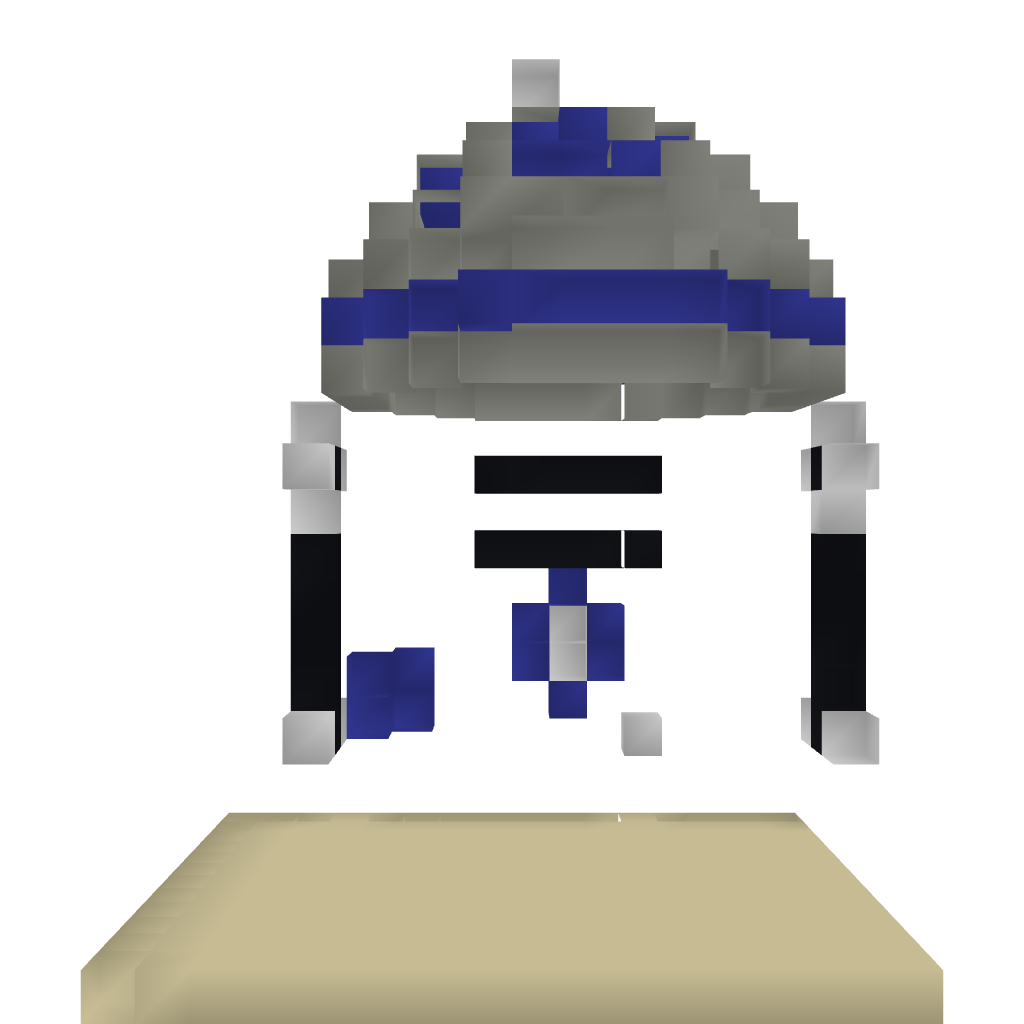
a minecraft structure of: R2D2 v1